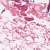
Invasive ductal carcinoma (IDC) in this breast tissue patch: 0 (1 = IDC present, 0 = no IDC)